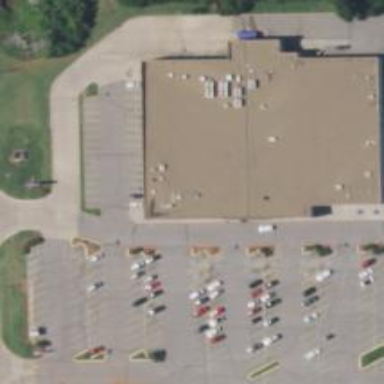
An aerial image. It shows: Supermarket.